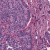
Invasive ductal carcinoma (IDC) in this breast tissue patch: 1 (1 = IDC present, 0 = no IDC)